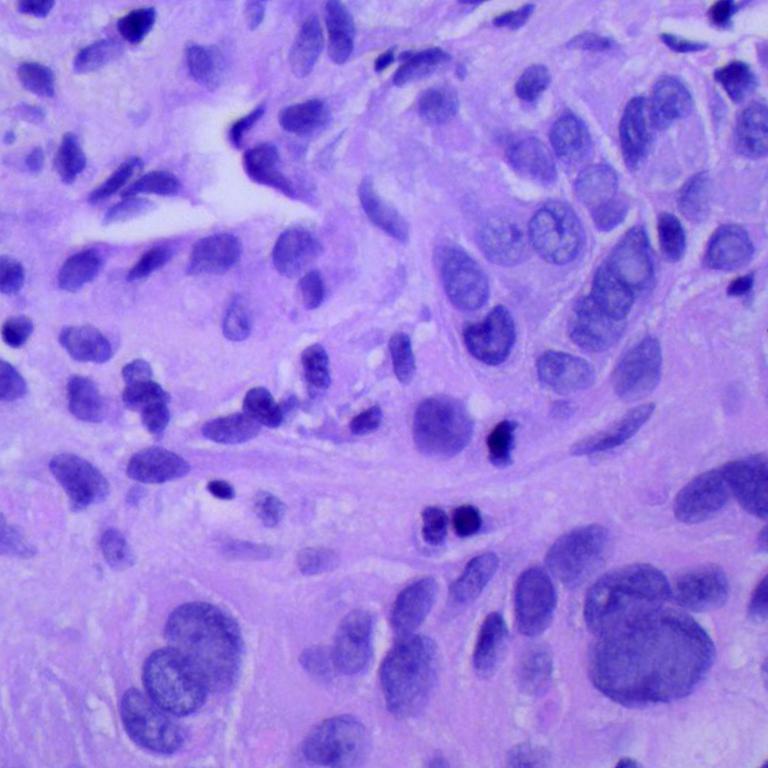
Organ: lung
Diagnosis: squamous carcinomas